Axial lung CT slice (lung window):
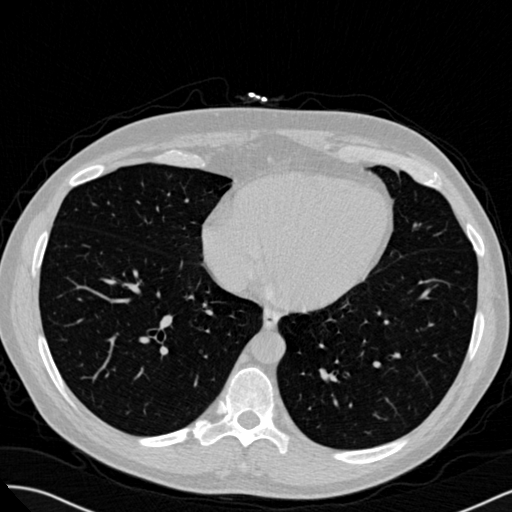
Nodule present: no